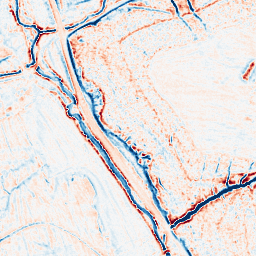
Category: multiscale
Decomposition family: dog_multiscale
Decomposition parameters: sigma_ratio: 1.4
n_scales: 4
base_sigma: 0.5
Upsampling method: sinc_hamming
Upsampling parameters: scale: 2
kernel_size: 8
Upsampling scale: 2